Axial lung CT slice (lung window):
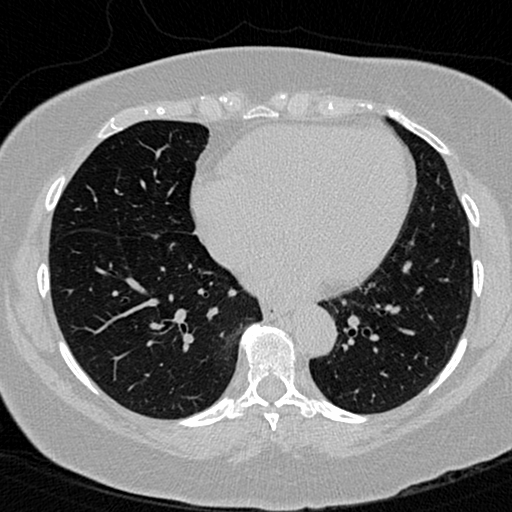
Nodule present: no